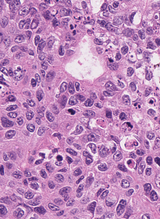
Tumor epithelial tissue: yes
Tumor-associated stroma tissue: no
Normal tissue: no